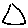
Label: triangle